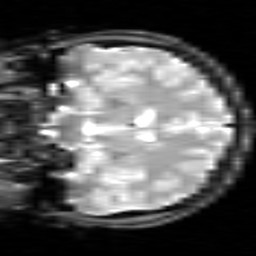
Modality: inplaneT2
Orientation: coronal
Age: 24
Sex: female